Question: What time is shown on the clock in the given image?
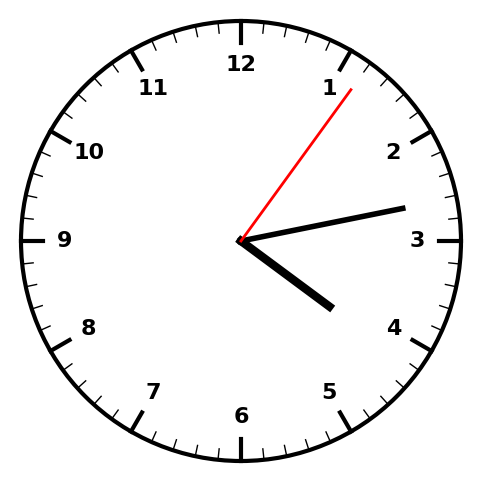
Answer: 04:13:06